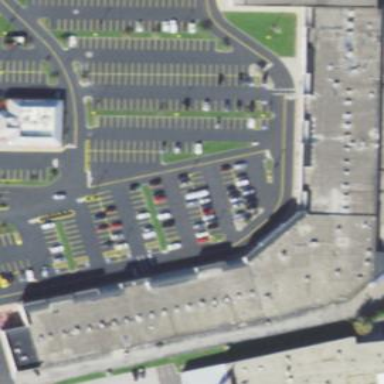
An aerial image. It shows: Retail building.